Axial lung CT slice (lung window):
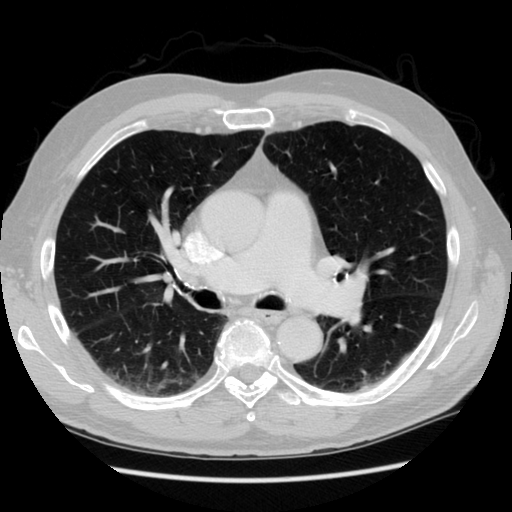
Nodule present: no